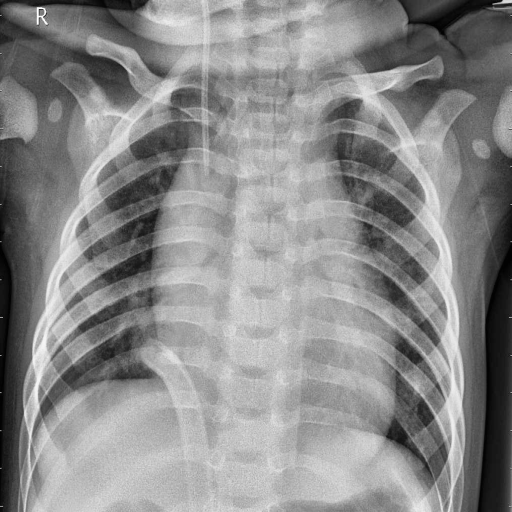
Finding: PNEUMONIA